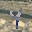
Label: 4